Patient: sex M, age 67
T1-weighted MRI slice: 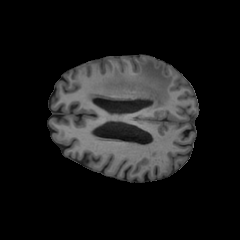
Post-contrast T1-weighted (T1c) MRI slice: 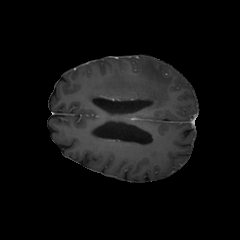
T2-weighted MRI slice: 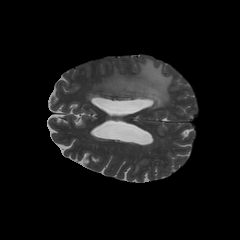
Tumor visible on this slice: yes
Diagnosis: Glioblastoma, IDH-wildtype
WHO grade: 4